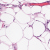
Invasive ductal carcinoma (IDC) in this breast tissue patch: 0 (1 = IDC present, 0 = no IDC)